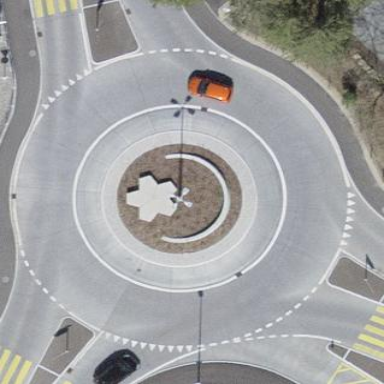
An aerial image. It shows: Roundabout at primary highway.